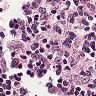
Metastatic tissue present: no